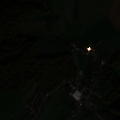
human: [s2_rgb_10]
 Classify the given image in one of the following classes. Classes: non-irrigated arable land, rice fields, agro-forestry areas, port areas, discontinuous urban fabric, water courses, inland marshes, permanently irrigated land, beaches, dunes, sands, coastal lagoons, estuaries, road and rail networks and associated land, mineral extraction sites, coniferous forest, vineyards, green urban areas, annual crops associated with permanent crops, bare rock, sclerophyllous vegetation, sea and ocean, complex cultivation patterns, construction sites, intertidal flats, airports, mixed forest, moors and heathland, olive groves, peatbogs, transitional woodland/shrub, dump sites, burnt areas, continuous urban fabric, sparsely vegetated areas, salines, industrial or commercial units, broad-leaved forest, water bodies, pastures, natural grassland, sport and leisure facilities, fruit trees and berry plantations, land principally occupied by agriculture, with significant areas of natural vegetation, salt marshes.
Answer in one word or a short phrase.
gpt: discontinuous urban fabric, pastures, complex cultivation patterns, broad-leaved forest